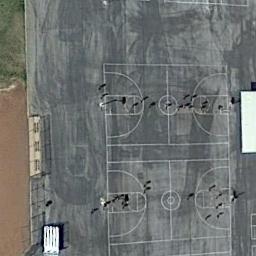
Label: basketball_court